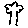
Label: tree